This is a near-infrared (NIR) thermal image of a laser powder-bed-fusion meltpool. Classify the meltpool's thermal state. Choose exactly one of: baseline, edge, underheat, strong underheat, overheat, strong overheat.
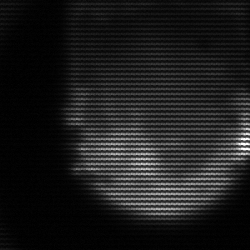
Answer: edge